Interaction volume radius: 5 \u00c5
Interaction volume height: 35 \u00c5
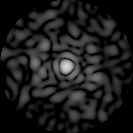
Disorder parameter: 0.8821